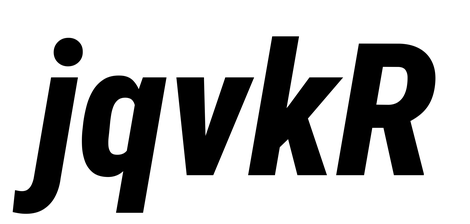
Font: Roboto-Italic_Condensed_ExtraBold_Italic